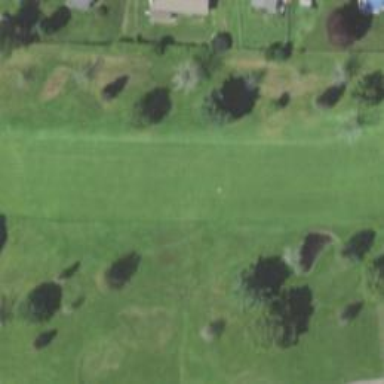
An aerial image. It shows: Golf hole.